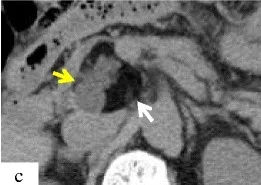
Chronological changes seen on CT. C: At 28 months after first examination. The tumor was 4.2 x 3.3 cm in size. The cystic lesion changed and displayed irregular margins.
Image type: radiology (ct)